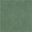
Piece: xx